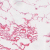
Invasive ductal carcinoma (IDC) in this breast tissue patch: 0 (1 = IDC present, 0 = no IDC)